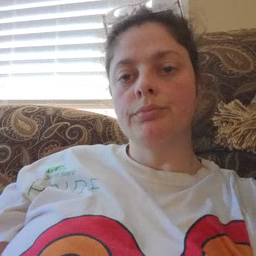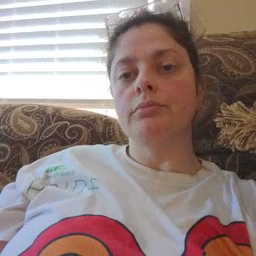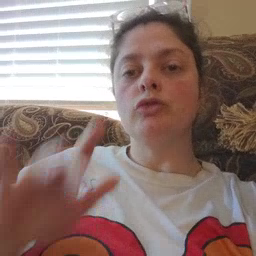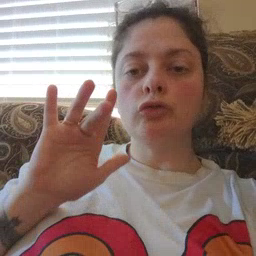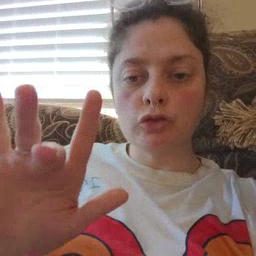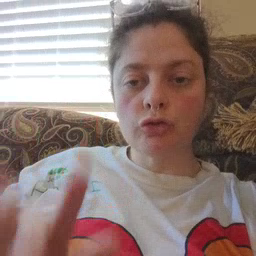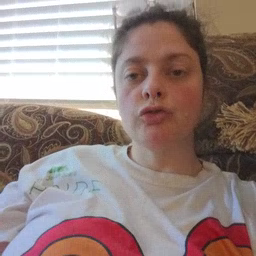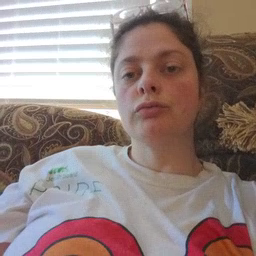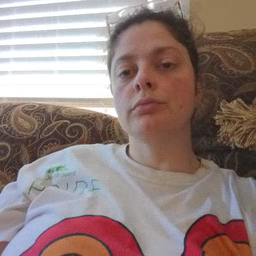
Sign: touch